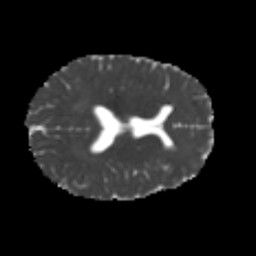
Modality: MD
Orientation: axial
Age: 25
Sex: female
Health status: healthy
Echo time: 0.074 s